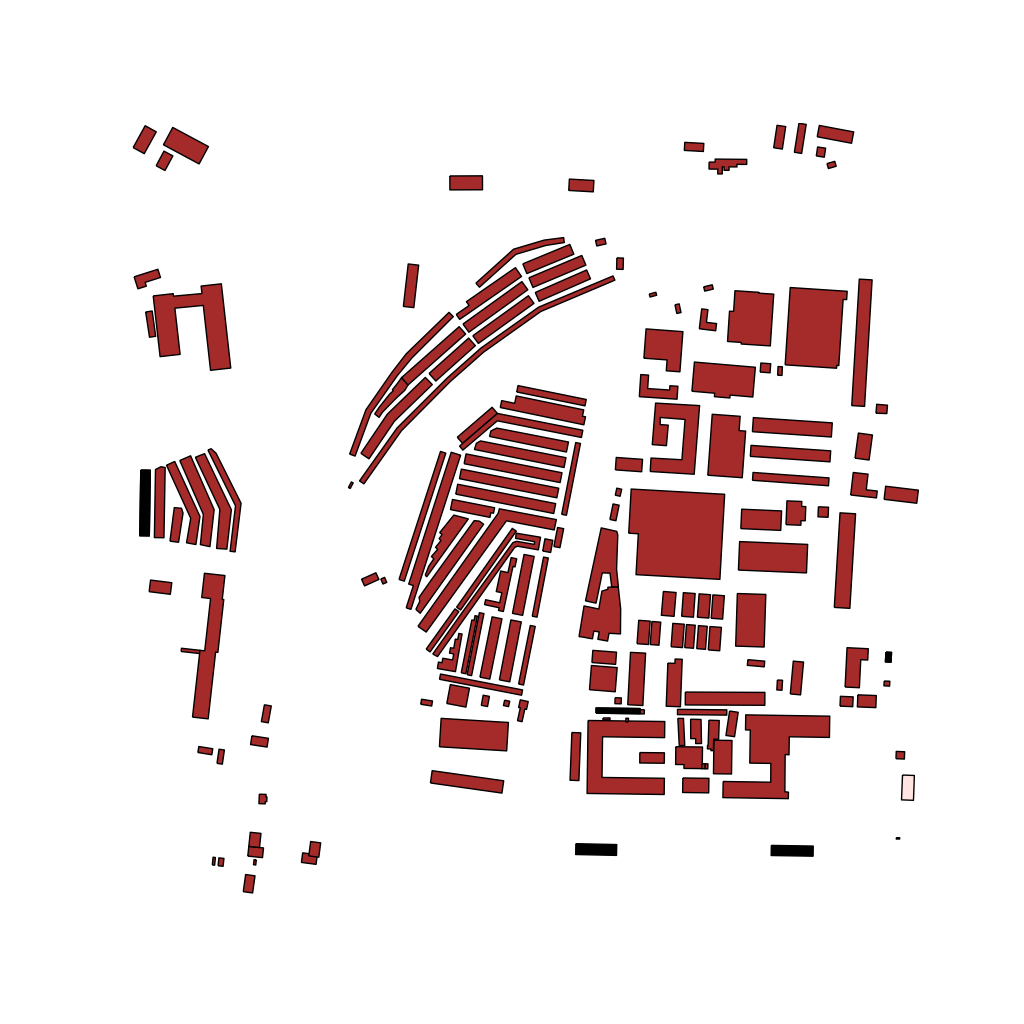
Tags: overhead vector_map, industrial, recreation, residential, special, soviet, high_rise, individual_rise, low_rise, medium_rise, density_1, Building, Facility, Gas, 1.0 km²